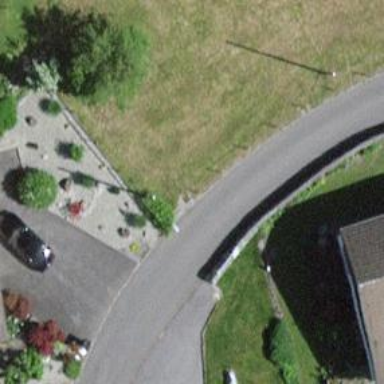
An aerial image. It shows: Residential road with asphalt surface.